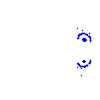
Particle: kaon